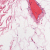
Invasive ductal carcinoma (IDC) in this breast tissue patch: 0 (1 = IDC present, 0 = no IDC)